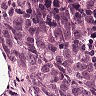
Metastatic tissue present: yes